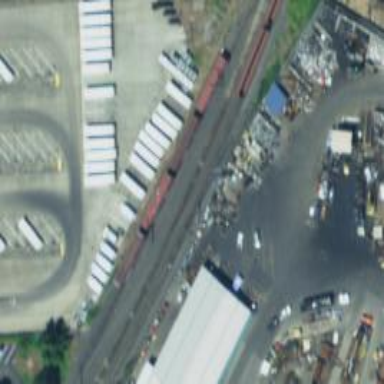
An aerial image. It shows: Railway siding with rails.